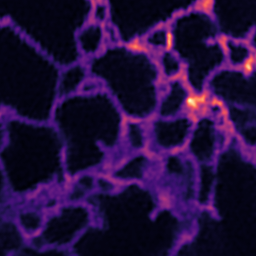
Label: Super-resolution ER image